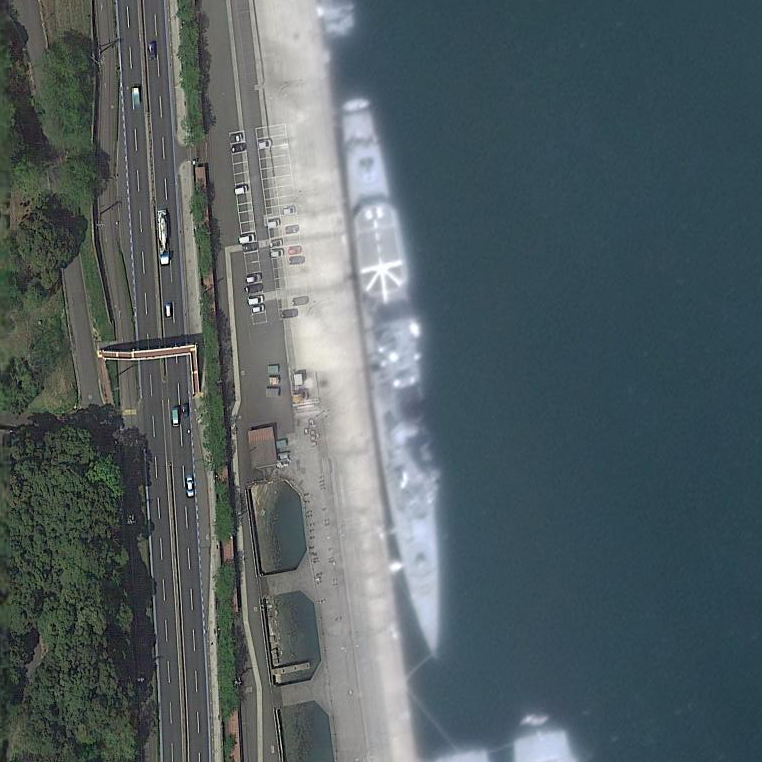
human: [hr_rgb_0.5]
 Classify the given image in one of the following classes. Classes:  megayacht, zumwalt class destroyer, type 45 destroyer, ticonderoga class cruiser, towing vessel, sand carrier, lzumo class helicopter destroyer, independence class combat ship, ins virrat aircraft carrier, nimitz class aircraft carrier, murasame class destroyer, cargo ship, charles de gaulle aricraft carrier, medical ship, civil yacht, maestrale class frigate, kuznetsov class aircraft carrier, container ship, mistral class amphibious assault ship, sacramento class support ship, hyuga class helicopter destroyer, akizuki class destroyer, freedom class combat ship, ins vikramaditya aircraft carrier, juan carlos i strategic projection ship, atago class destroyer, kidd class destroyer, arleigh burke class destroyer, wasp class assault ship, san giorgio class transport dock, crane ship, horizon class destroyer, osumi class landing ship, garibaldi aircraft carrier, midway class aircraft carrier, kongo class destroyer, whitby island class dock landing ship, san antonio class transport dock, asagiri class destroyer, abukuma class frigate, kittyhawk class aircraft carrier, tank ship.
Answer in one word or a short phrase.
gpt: Abukuma class frigate